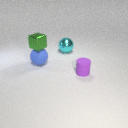
large blue rubber sphere in front of large cyan metal sphere